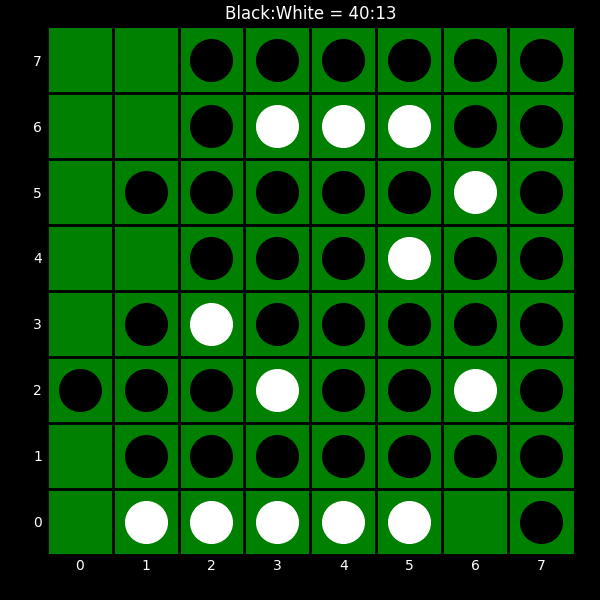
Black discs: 40
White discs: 13